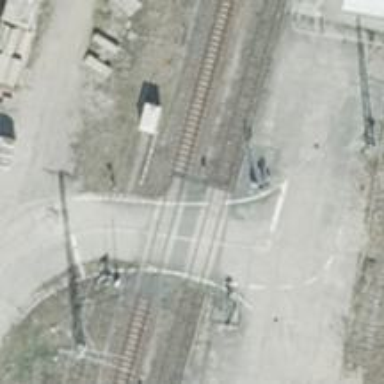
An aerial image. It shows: Level crossing along the railway.